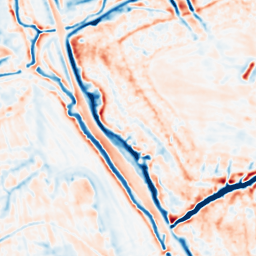
Category: multiscale
Decomposition family: dog_multiscale
Decomposition parameters: sigma_ratio: 1.6
n_scales: 3
base_sigma: 1
Upsampling method: sinc_hamming
Upsampling parameters: scale: 4
kernel_size: 8
Upsampling scale: 4